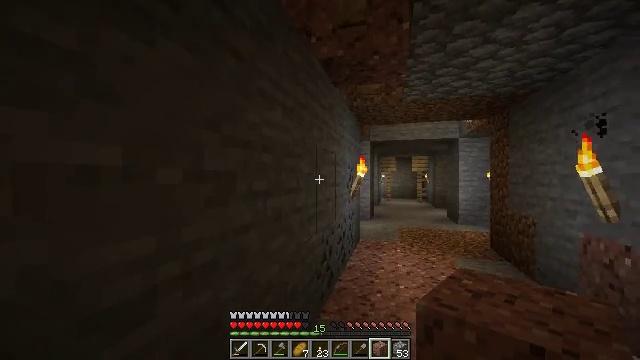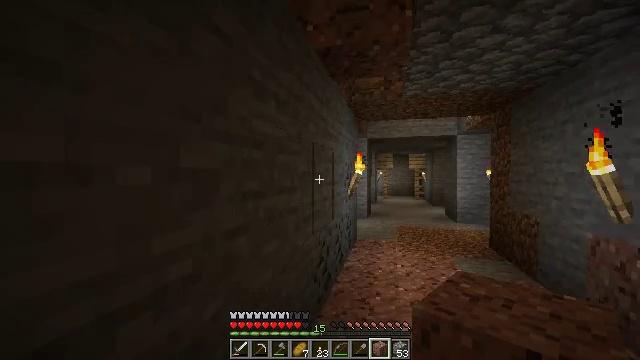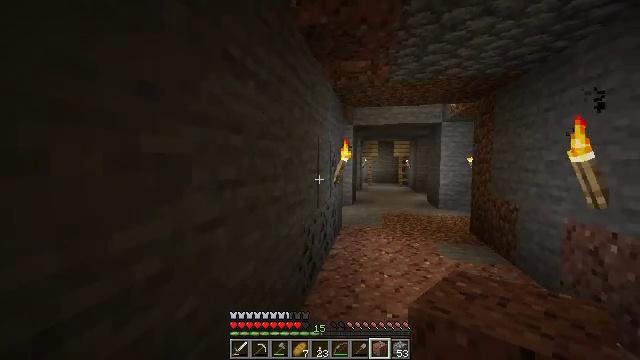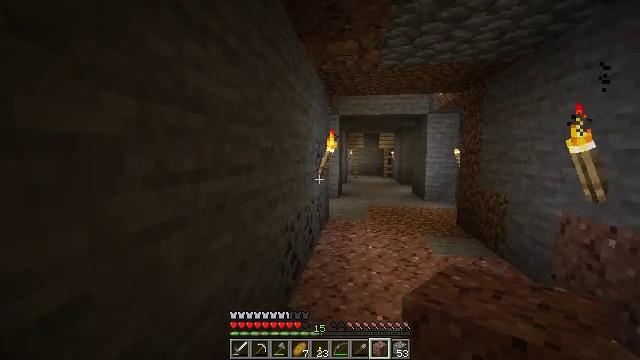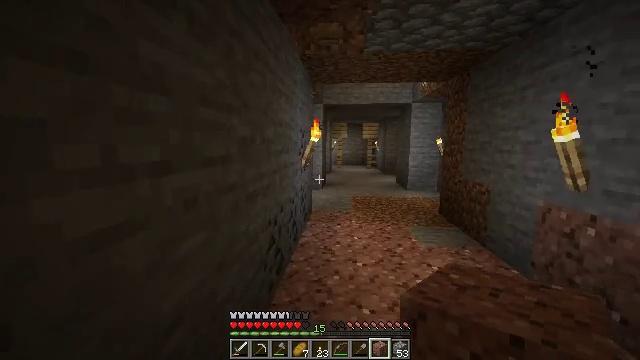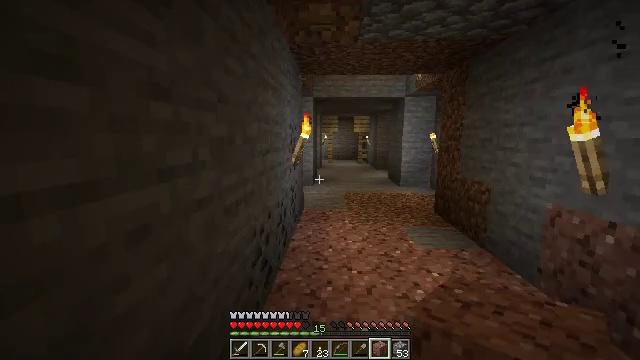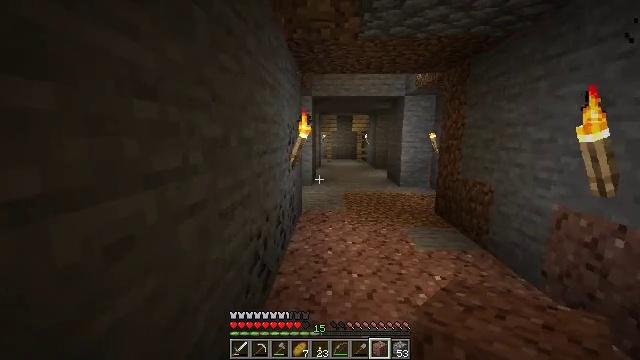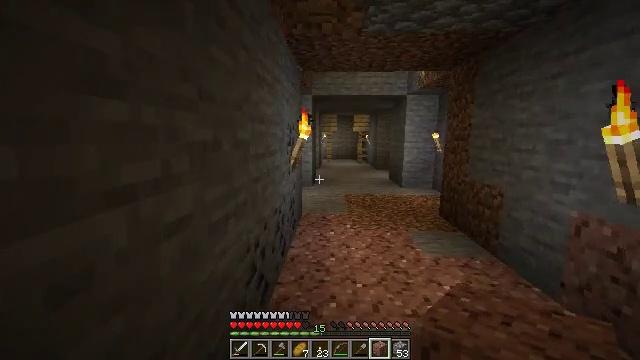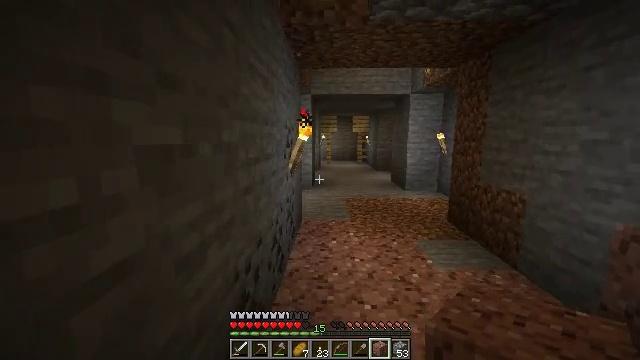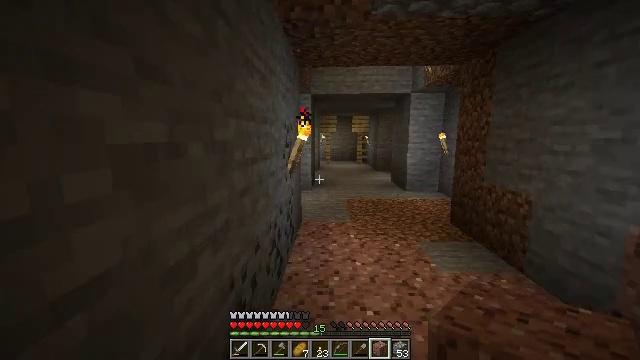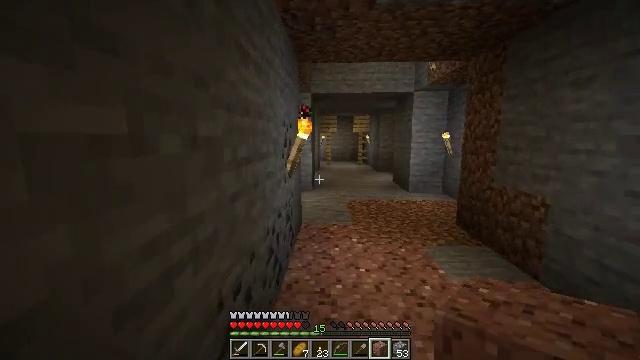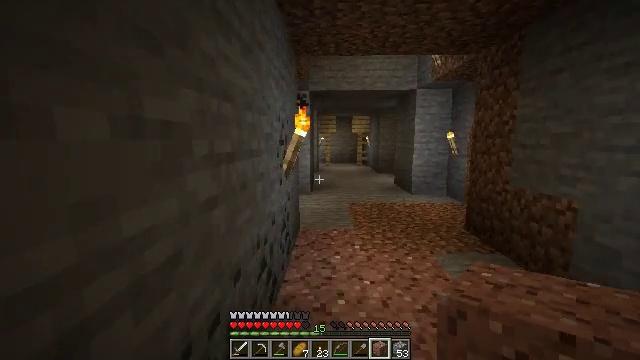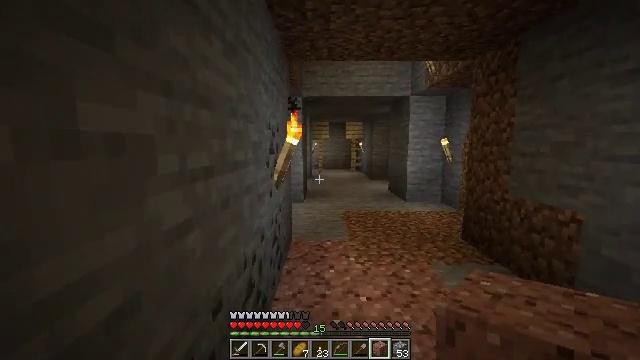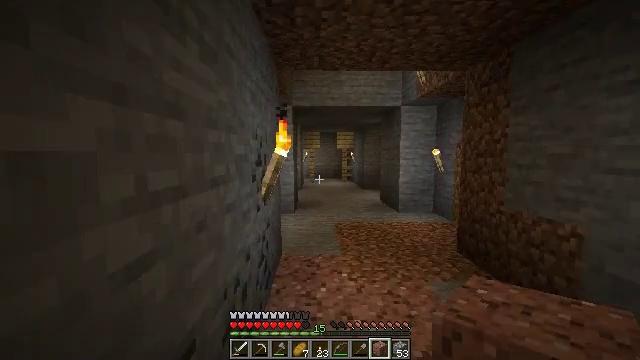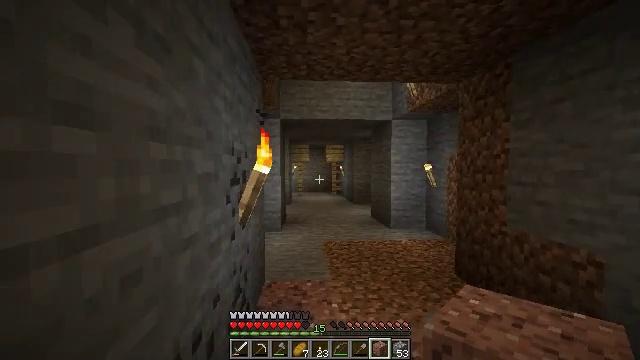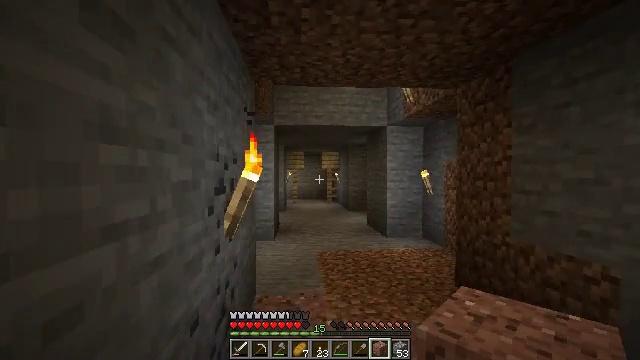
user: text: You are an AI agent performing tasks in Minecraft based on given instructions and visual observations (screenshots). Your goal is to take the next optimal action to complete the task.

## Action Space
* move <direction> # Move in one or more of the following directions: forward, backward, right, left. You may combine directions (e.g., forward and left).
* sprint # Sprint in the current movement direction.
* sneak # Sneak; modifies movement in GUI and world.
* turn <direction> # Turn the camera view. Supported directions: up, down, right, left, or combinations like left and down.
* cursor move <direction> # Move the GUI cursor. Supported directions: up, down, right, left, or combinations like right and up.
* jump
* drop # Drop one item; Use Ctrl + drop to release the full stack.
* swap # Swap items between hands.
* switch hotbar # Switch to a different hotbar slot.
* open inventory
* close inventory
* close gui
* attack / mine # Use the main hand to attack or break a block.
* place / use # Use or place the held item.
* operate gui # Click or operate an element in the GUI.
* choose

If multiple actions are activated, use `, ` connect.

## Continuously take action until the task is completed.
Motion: motion action
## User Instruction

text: Use 4 wooden planks to craft a crafting table.
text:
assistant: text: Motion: move forward
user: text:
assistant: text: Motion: move forward, turn right and down
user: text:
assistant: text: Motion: move forward, turn right and down
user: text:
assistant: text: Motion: move forward, turn right and down
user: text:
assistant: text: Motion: move forward, turn right and down
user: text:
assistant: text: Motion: move forward
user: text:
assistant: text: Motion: move forward
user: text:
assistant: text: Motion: move forward
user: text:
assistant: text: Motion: move forward
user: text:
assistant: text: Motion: move forward
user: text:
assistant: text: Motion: move forward
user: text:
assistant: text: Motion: move forward, turn right and up
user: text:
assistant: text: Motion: move forward, turn right and up
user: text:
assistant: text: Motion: move forward, turn right and up
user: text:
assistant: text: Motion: move forward, turn right and up
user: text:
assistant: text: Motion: move forward, turn right and up
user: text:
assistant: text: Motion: move forward
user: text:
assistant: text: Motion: move forward
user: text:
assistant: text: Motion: move forward
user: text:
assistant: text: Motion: move forward
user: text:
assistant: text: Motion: move forward
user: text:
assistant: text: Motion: move forward
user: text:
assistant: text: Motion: move forward, turn right and down
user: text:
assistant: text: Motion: move forward, turn right and down
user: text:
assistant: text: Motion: move forward, turn right and down
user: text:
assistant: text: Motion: move forward
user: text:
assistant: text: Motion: move forward
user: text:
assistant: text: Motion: move forward
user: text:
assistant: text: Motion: no_op
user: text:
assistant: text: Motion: no_op